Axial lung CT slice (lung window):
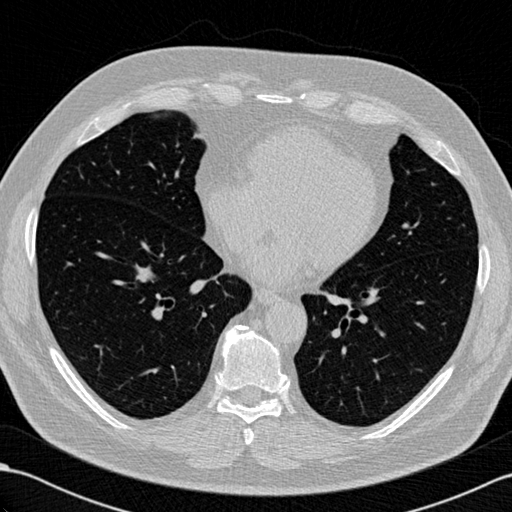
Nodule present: no